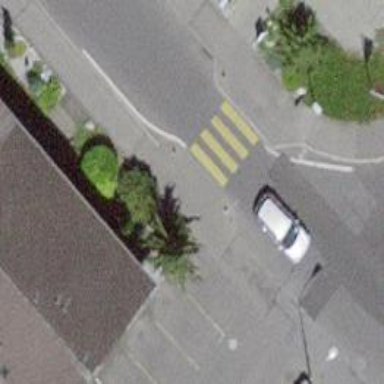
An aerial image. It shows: Uncontrolled zebra crossing on the road.